Sex: F
Age: 44
Scanner: Avanto
Primary tumour origin: Ca Mammae
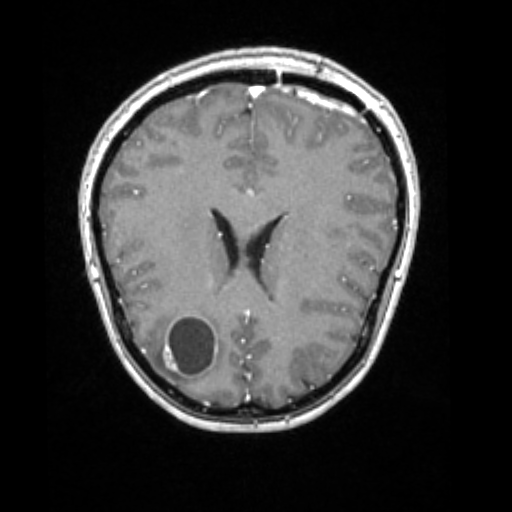
Segmented lesion volume (cc): 31.6875
Number of lesion components: 5